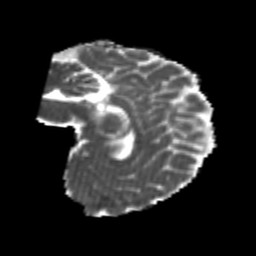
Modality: MD
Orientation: sagittal
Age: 21
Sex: female
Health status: healthy
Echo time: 0.074 s